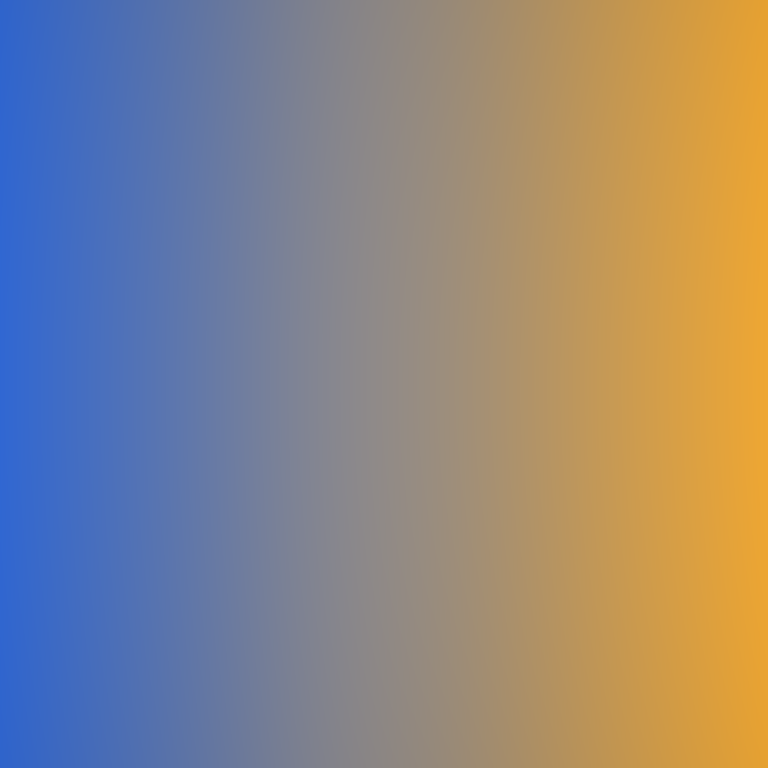
Abstract light effect, smooth gradient from deep blue to warm yellow, calm atmosphere, soft glow, no room, no furniture, no objects.